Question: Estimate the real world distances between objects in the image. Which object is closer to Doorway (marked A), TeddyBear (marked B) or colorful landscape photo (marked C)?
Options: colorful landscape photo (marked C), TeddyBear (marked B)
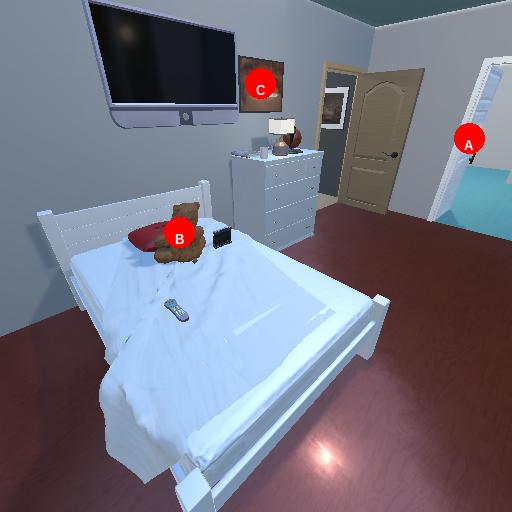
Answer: colorful landscape photo (marked C)